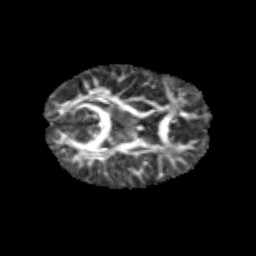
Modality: FA
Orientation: axial
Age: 9
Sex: male
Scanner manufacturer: siemens
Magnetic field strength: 3 T
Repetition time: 3.8 s
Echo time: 0.07 s